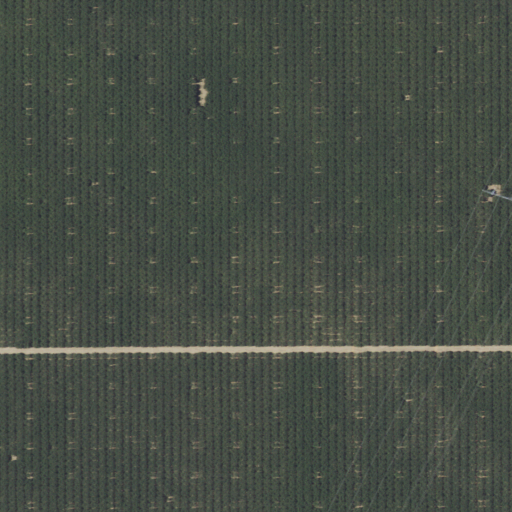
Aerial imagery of plain(s) in California named The Washboard containing only cultivated crops